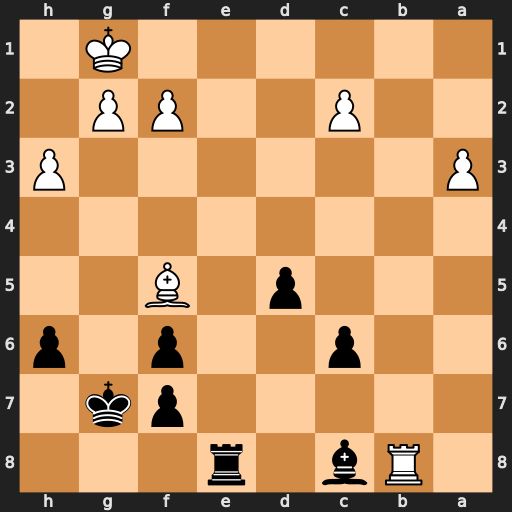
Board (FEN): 1Rb1r3/5pk1/2p2p1p/3p1B2/8/P6P/2P2PP1/6K1
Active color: b
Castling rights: -
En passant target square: -
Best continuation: Re1+ Kh2 Bxf5